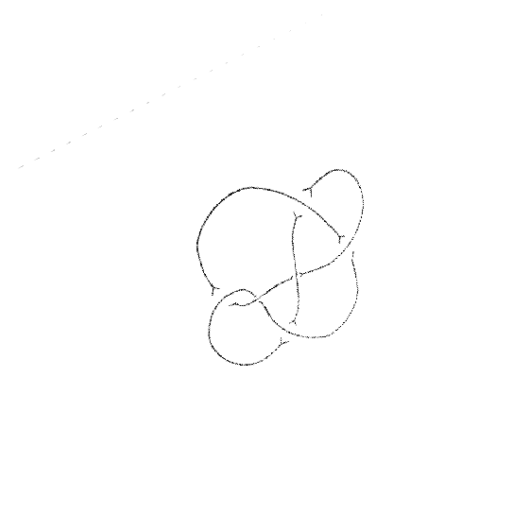
Crossing number: 6